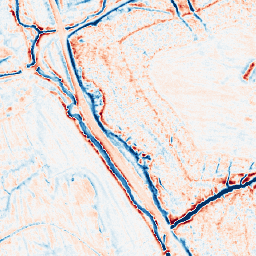
Category: edge_preserving
Decomposition family: anisotropic_diffusion
Decomposition parameters: iterations: 20
kappa: 10
gamma: 0.15
Upsampling method: nearest
Upsampling parameters: scale: 2
Upsampling scale: 2